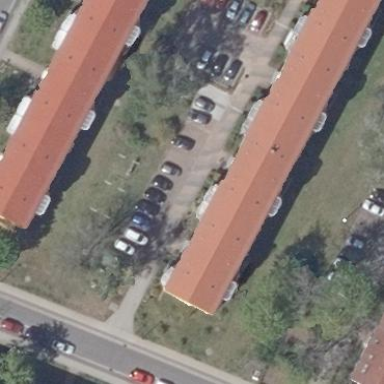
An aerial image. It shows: Building with gabled roof.